This grayscale texture is a bearing vibration snapshot reshaped row-by-row into a square image. Diagnose the bearing from this image, choosing from: normal, inner_race, outer_race, ball.
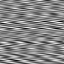
Answer: ball